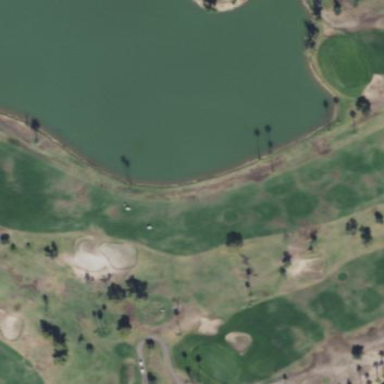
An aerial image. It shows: Golf fairway in the image.